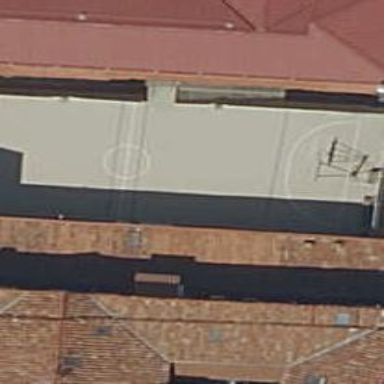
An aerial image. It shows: Basketball court on pitch.